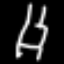
Label: chair